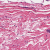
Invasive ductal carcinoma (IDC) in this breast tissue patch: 0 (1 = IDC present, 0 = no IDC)